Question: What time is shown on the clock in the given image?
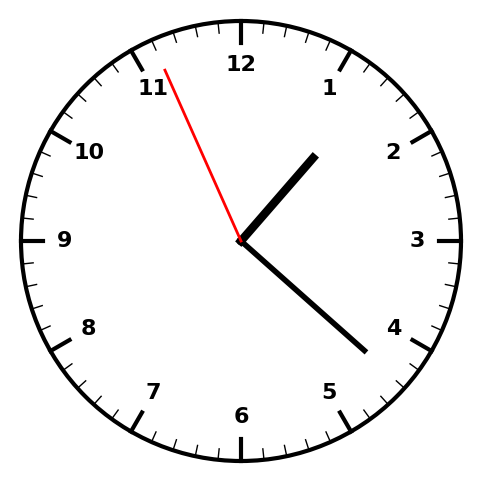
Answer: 01:21:56